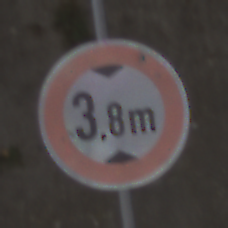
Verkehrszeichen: TatsaechlicheHoehe
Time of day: MorningAfternoon
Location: Outdoor (Suburban)
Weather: PartlyCloudy
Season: NotSpecified
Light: Natural